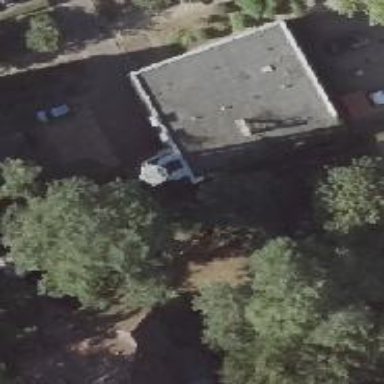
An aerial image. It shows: Service building.